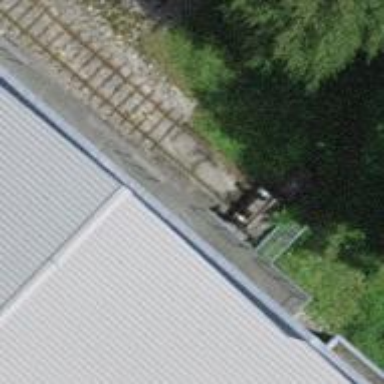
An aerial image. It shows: Railway buffer stop.